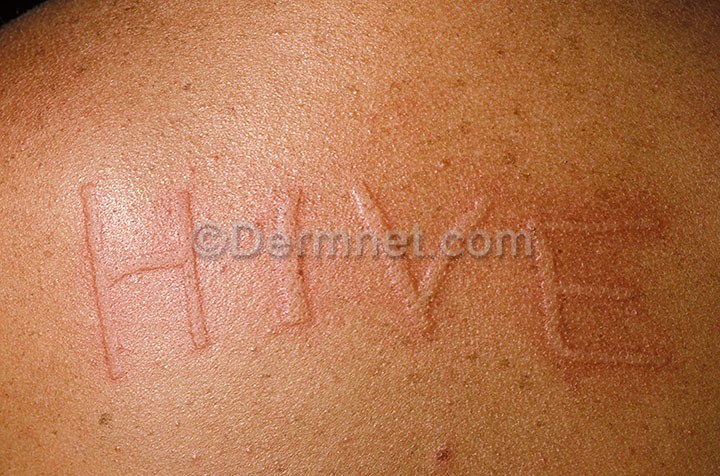
Disease: Urticaria Hives